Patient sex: M
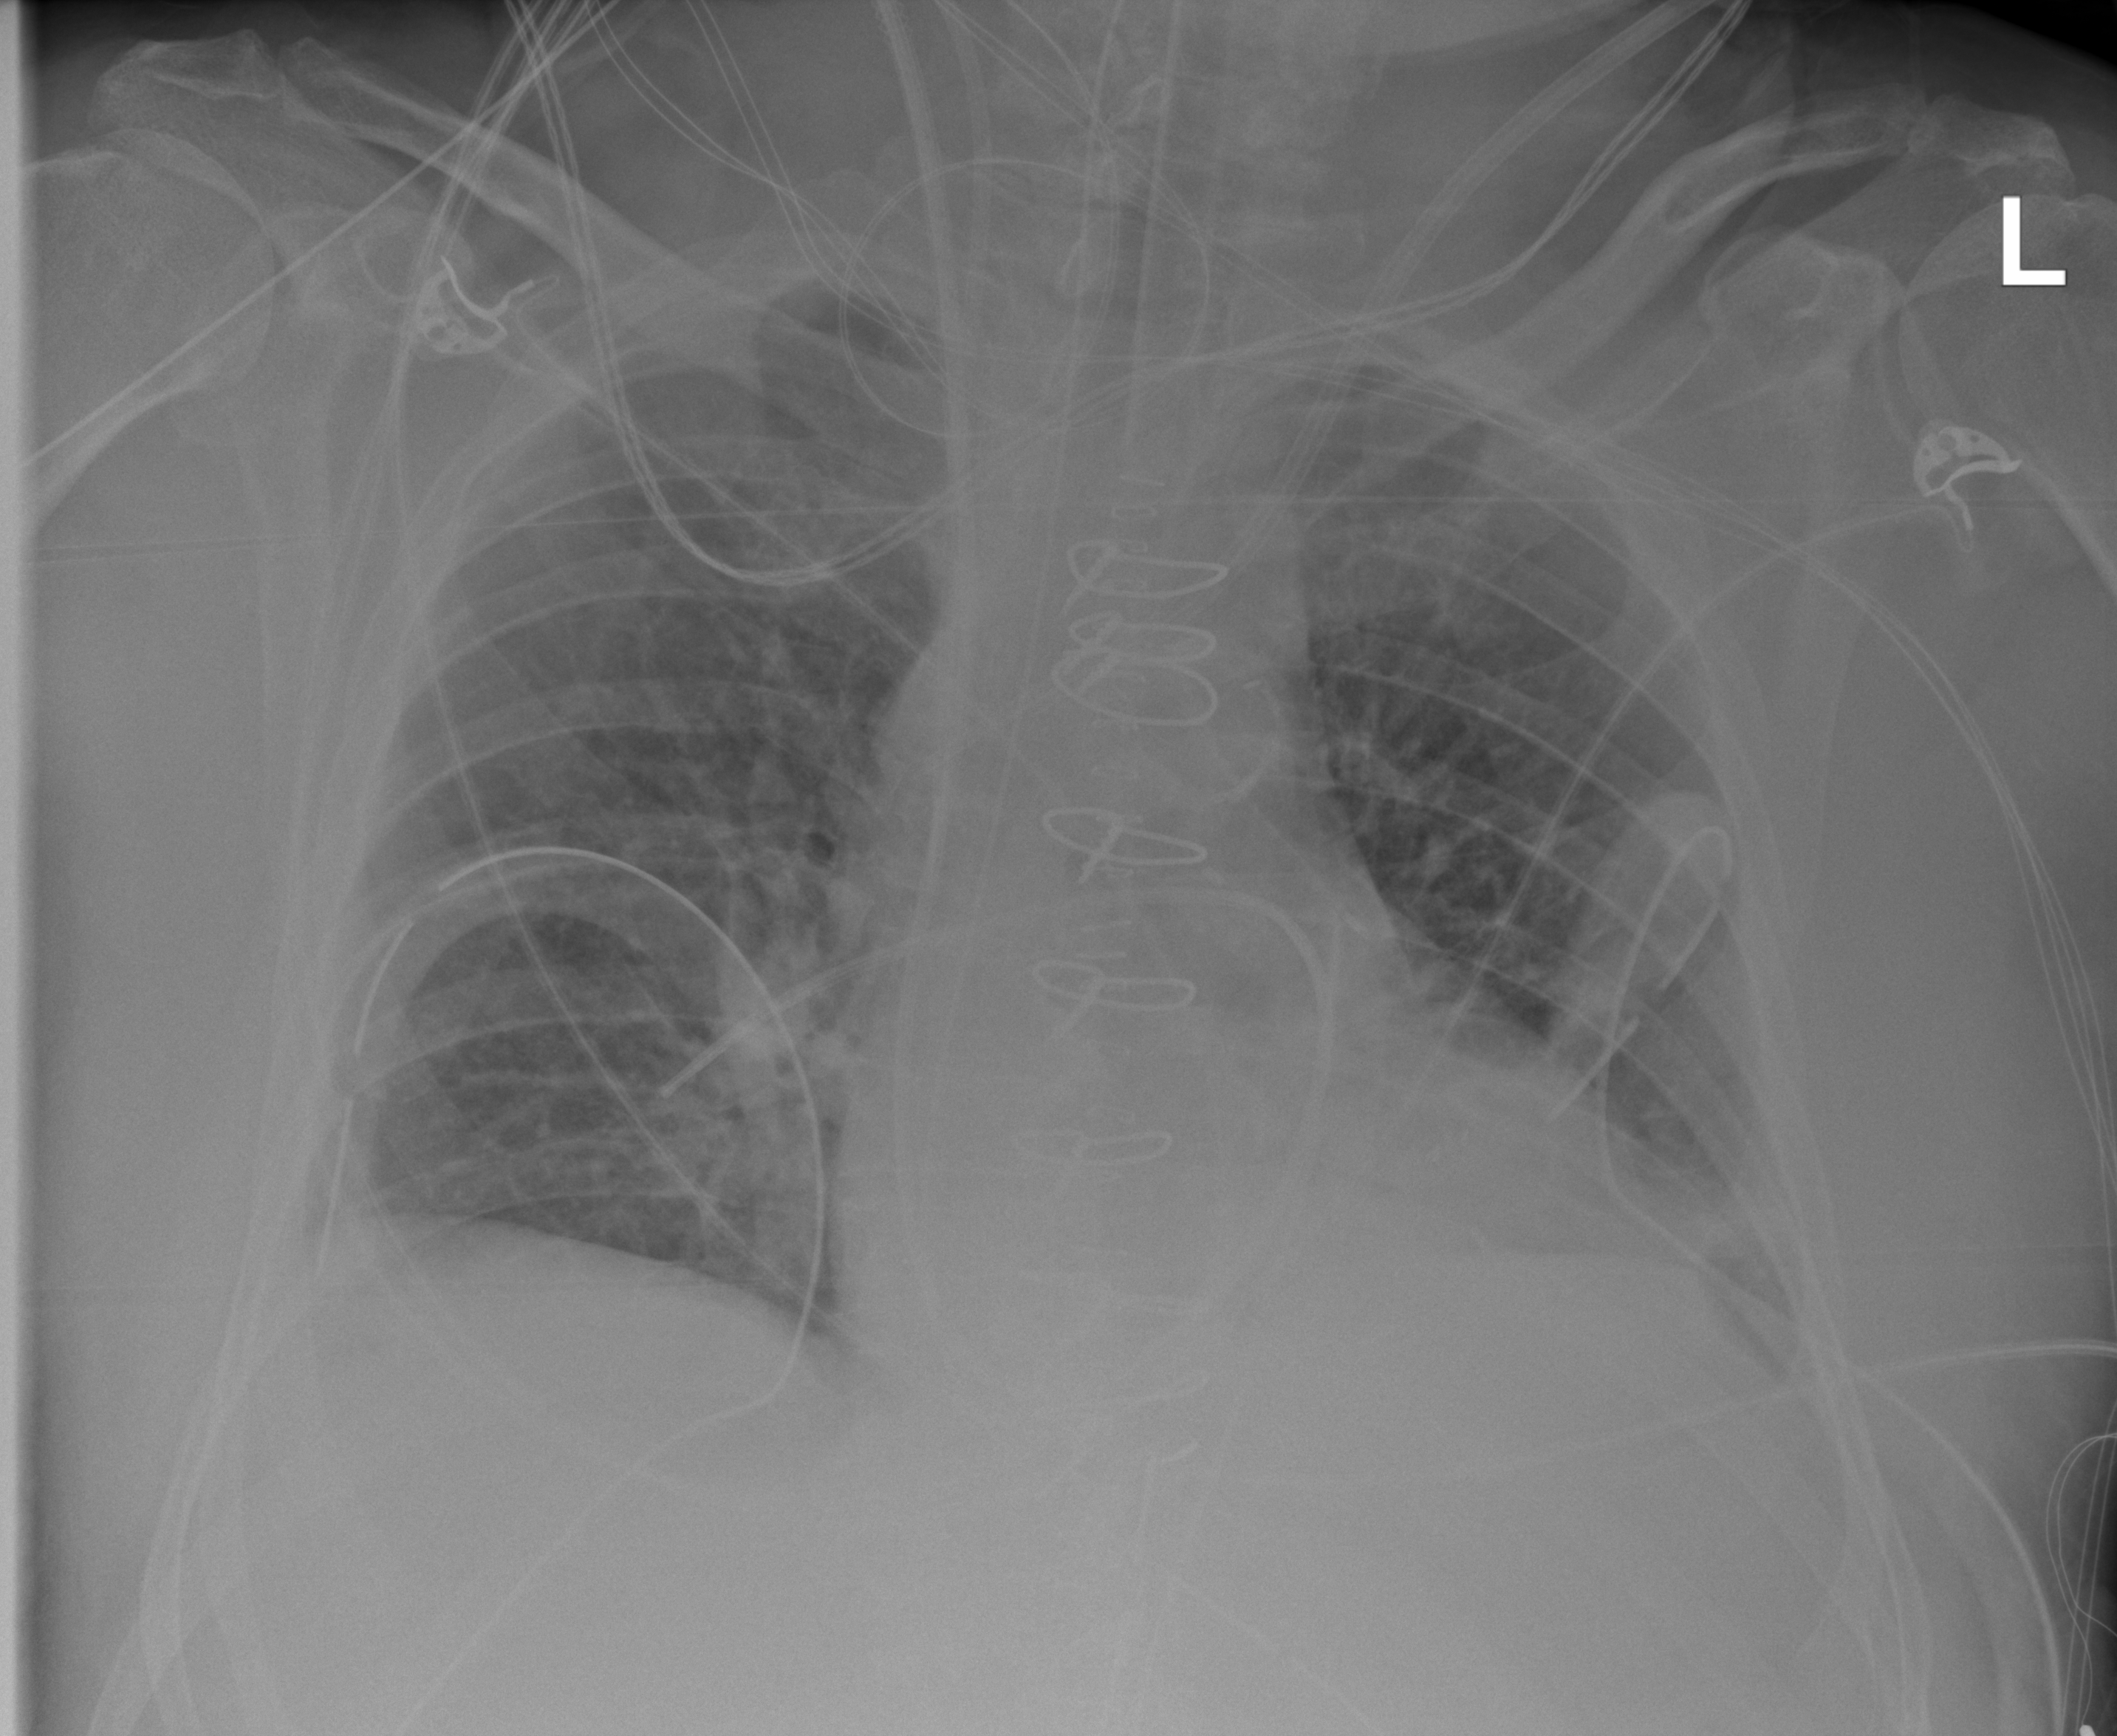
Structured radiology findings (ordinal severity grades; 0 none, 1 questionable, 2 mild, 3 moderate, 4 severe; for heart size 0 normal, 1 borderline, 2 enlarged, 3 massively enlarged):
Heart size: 0
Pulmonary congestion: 2
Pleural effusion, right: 0
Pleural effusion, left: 2
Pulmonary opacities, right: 0
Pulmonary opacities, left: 0
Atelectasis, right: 2
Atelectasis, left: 2